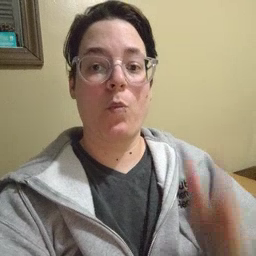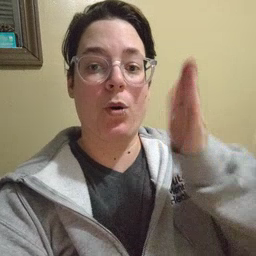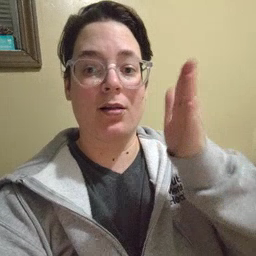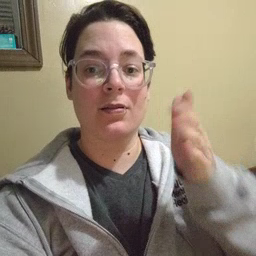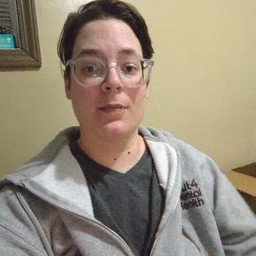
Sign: will